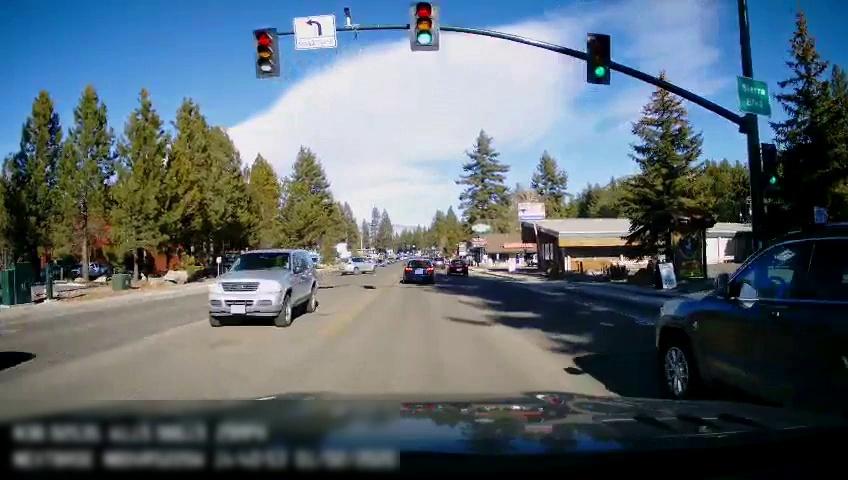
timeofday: Day
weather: Sunny
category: Drivable Space
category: Vehicles | Car
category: Vehicles | Car
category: Vehicles | SUV
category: Vehicles | SUV
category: Vehicles | Car
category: Vehicles | SUV
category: Vehicles | SUV
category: Lanes | Opposite Lane
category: Lanes | Current Lane
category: Traffic | Lights
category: Traffic | Lights
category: Traffic | Lights
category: Traffic | Signs
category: Traffic | Lights
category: Traffic | Signs